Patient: sex M, age 49
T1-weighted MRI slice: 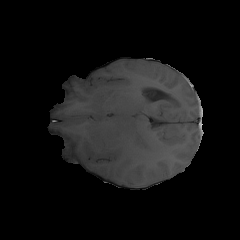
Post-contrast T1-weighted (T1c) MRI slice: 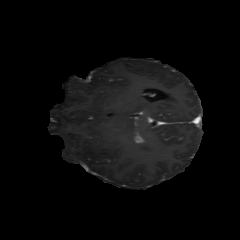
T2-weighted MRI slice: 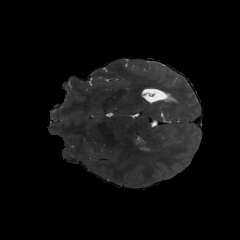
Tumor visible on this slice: yes
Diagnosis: Astrocytoma, IDH-mutant
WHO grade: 4